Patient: sex M, age 31
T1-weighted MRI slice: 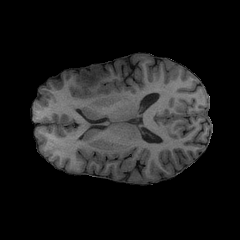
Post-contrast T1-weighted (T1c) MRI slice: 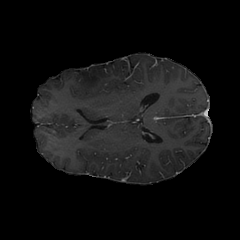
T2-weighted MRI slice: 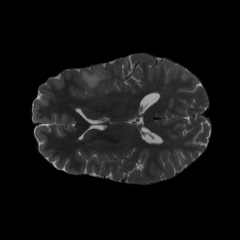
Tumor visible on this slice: yes
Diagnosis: Astrocytoma, IDH-mutant
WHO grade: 2